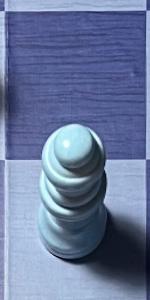
Label: Queen_White